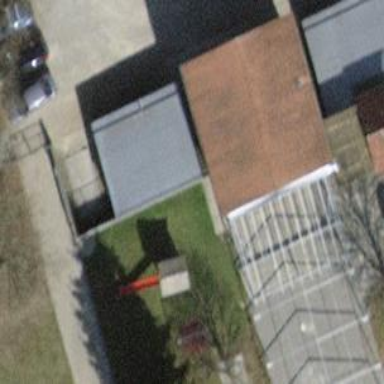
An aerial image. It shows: Building with flat roof.